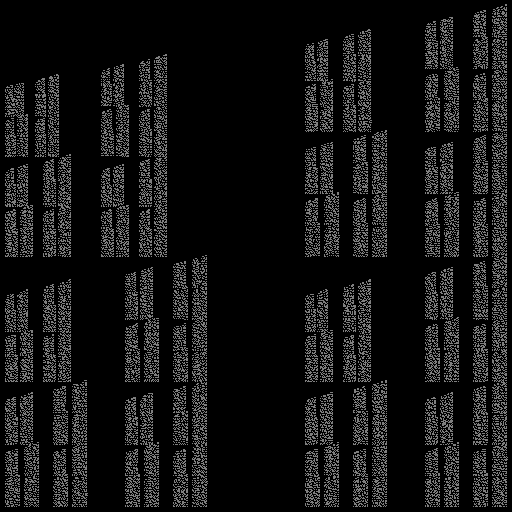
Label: castle